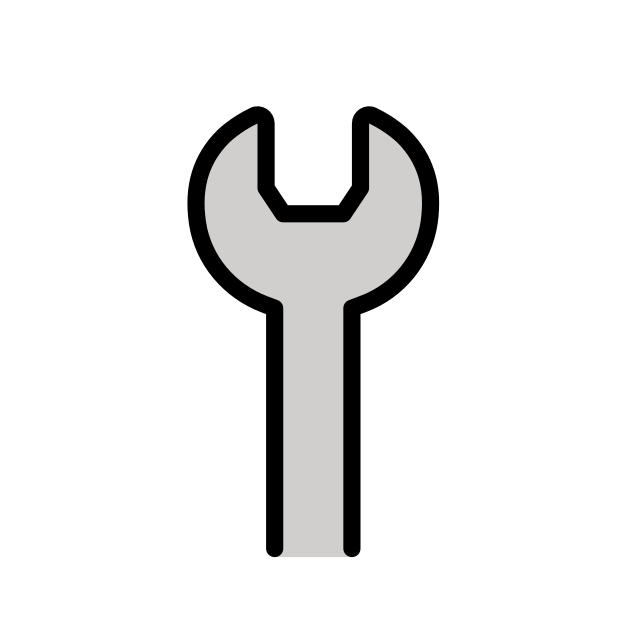
Emoji: 🔧
Name: wrench
Unicode: 0x1f527